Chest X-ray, PA view. Patient: 75 years old, sex M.
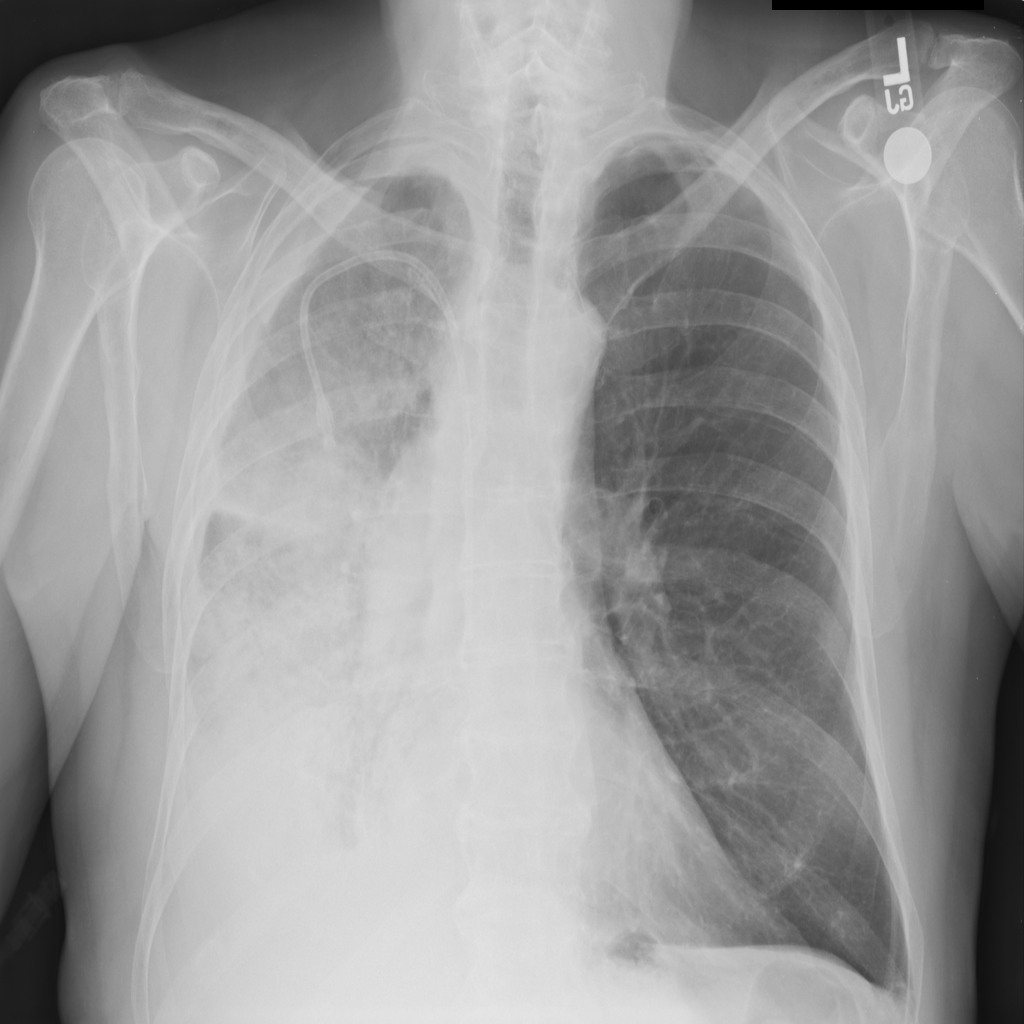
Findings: No Finding